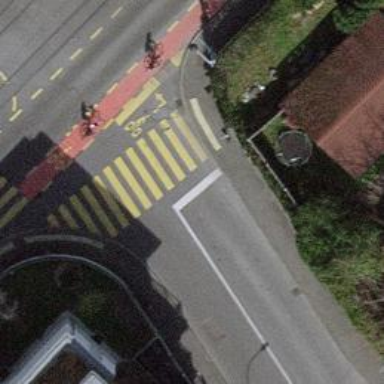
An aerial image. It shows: Crossing with traffic signals.